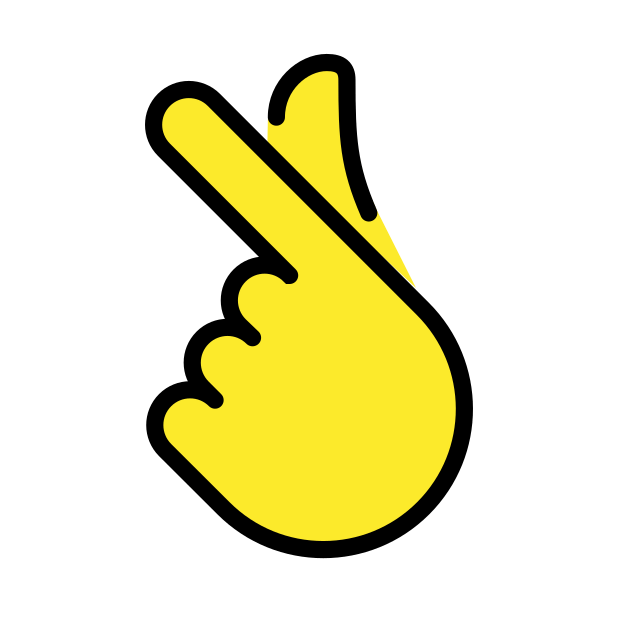
Emoji: 🫰
Name: hand with index finger and thumb crossed
Unicode: 0x1faf0